Question: Game Rule: Clicking a light toggles itself and its adjacent (up, down, left, right) lights. What is the minimum number of clicks required to turn off all the lights?
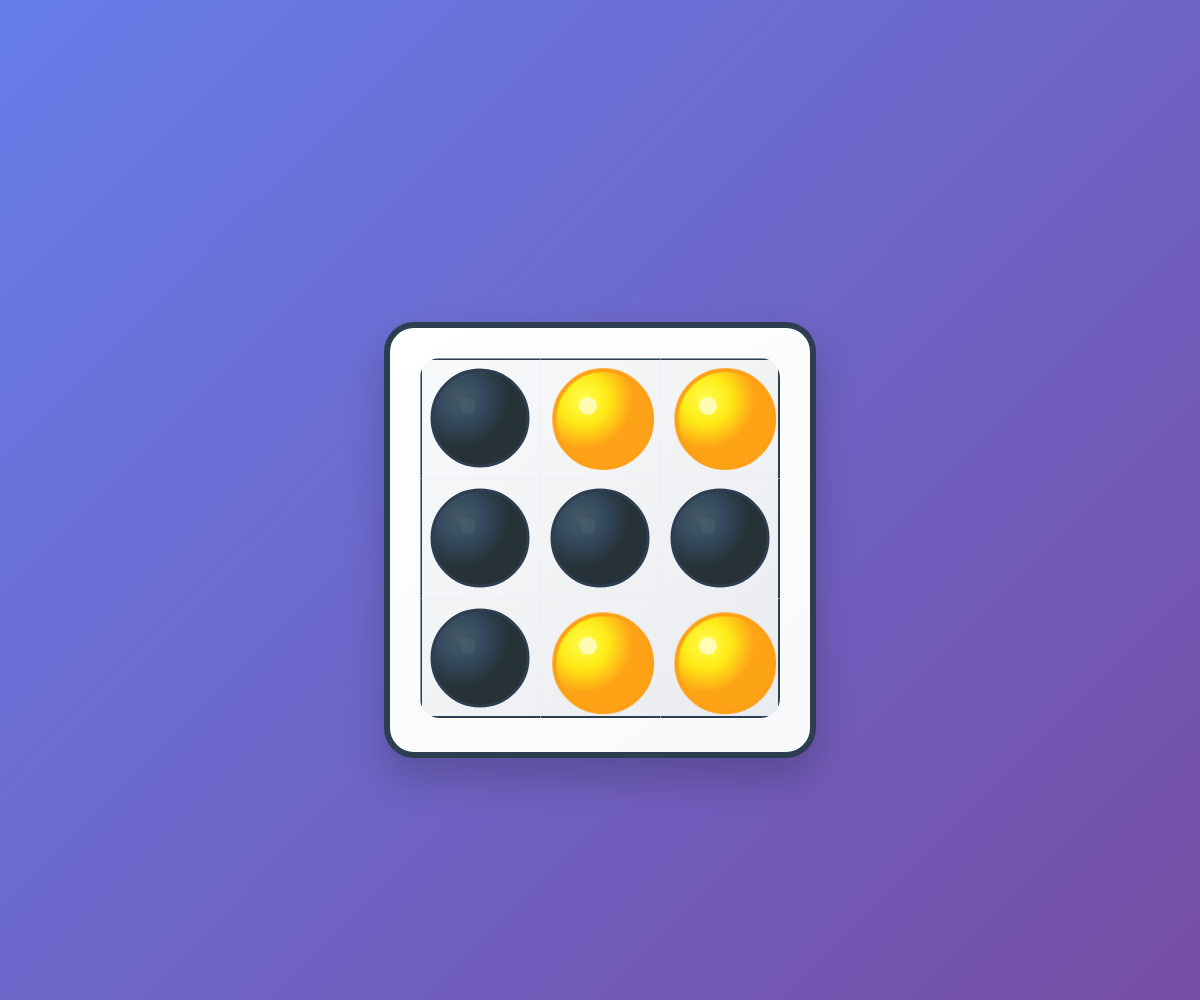
Answer: 2